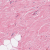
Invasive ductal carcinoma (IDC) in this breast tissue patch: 0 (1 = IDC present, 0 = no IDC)